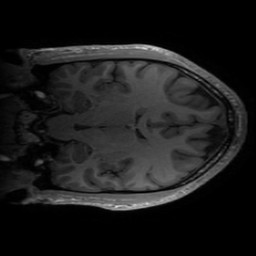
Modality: T1w
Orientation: coronal
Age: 28
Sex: female
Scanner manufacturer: ge
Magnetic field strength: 3 T
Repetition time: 0.00724 s
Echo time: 0.0027 s